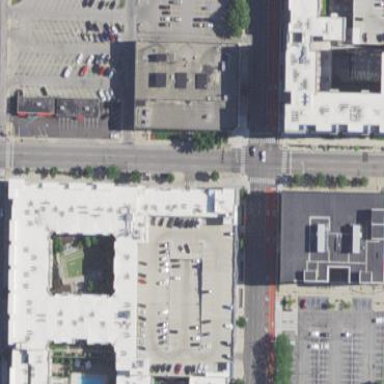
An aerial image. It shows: Parking facility with bicycle parking. It is multi-storey and surface parking building with asphalt surface.